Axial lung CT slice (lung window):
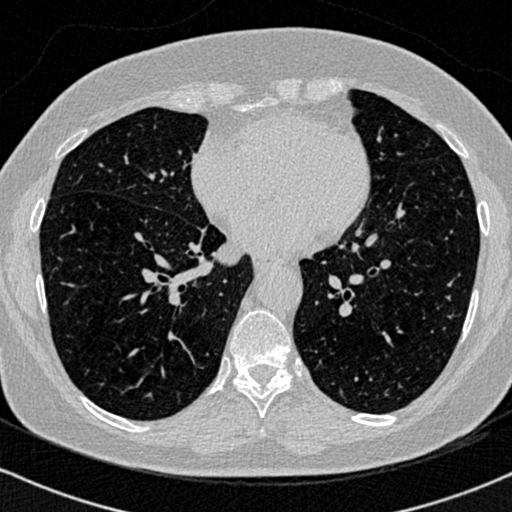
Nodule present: no